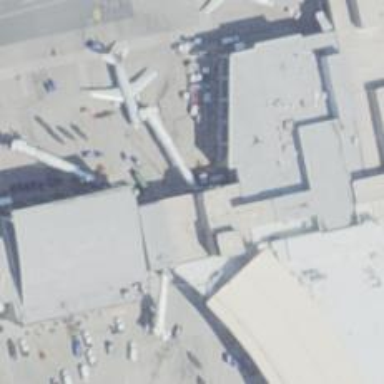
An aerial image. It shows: Airport gate.